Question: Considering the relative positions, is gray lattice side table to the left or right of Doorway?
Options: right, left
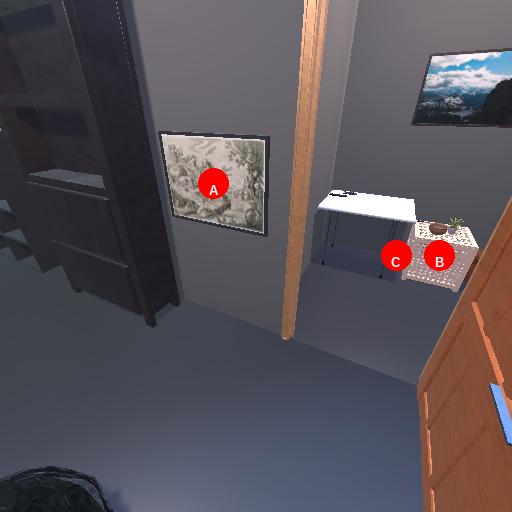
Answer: right